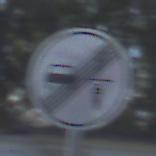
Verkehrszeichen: EndeVerbotUeberholenEinspurigeFahrzeuge
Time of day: MorningAfternoon
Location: Outdoor (Suburban)
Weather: PartlyCloudy
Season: NotSpecified
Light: Natural